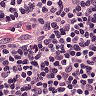
Metastatic tissue present: no